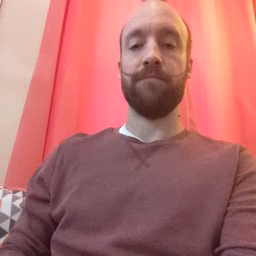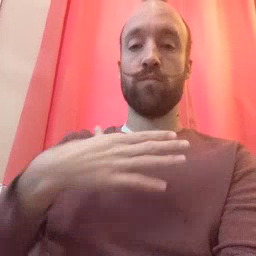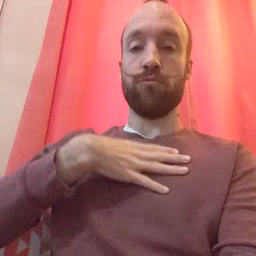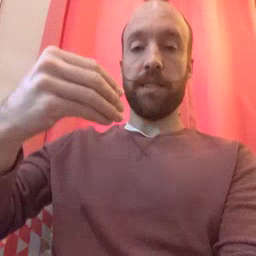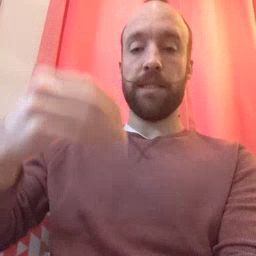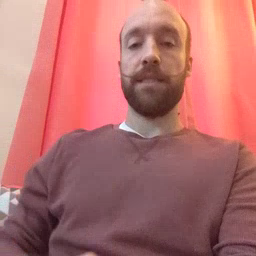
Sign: white